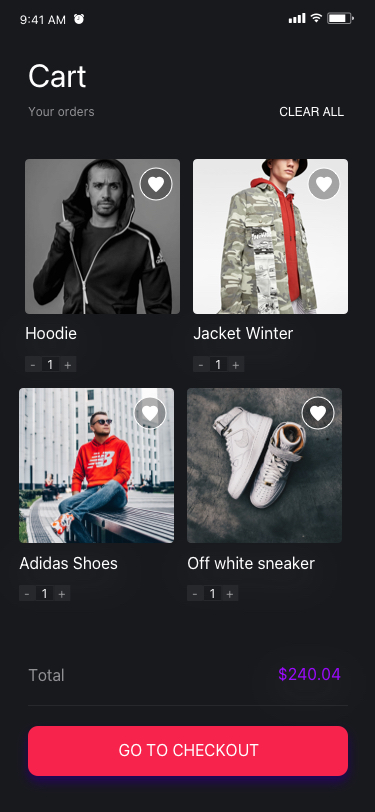
Text in this UI design:
Cart
Your orders
CLEAR ALL
Hoodie
1
+
-
Adidas Shoes
1
+
-
Jacket Winter
1
+
-
Off white sneaker
1
+
-
Total

3 items
$240.04
GO TO CHECKOUT
9:41 AM
Cart